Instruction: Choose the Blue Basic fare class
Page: flights
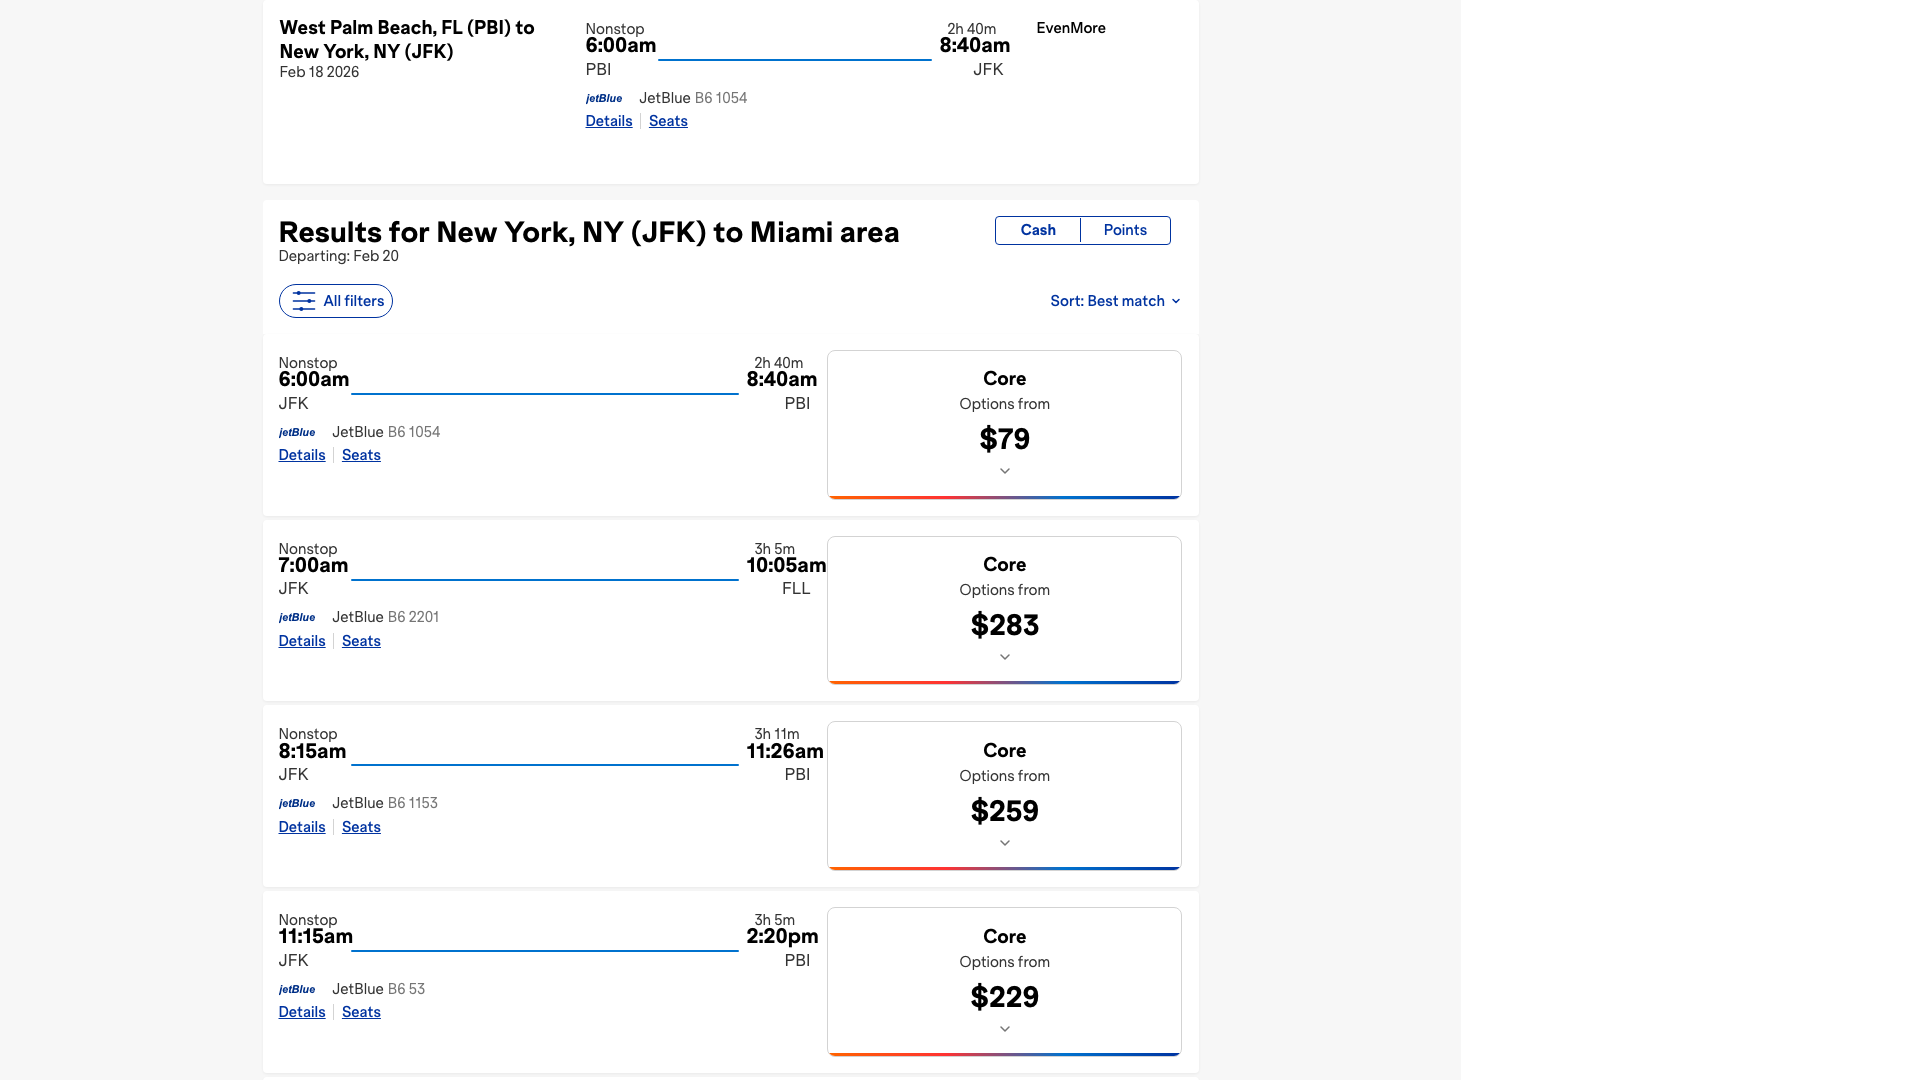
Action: click